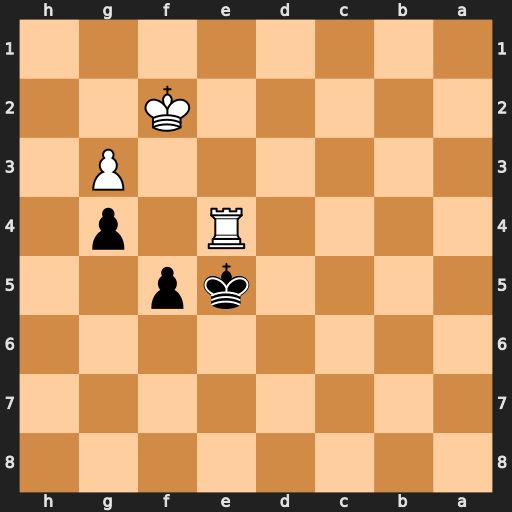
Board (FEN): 8/8/8/4kp2/4R1p1/6P1/5K2/8
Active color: b
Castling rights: -
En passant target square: -
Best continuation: fxe4 Ke3 Kd5